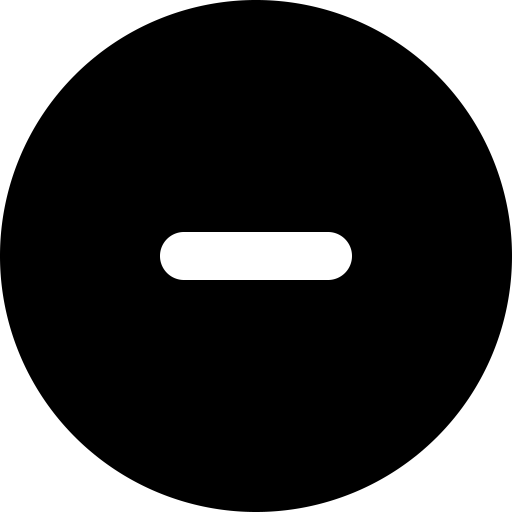
Tags: icon, FontAwesome, fa-icon, solid, circle, minus